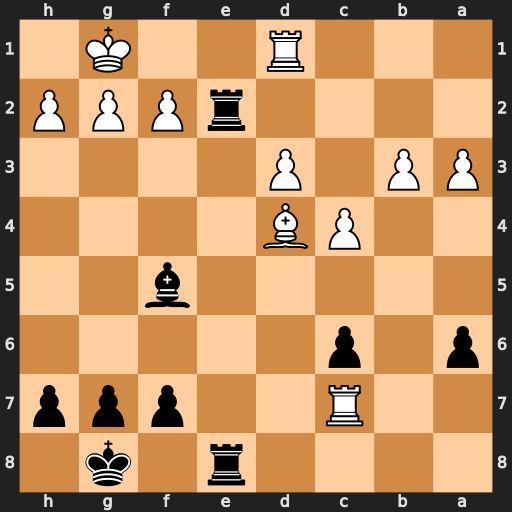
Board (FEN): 4r1k1/2R2ppp/p1p5/5b2/2PB4/PP1P4/4rPPP/3R2K1
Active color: b
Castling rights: -
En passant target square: -
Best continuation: Re1+ Rxe1 Rxe1#